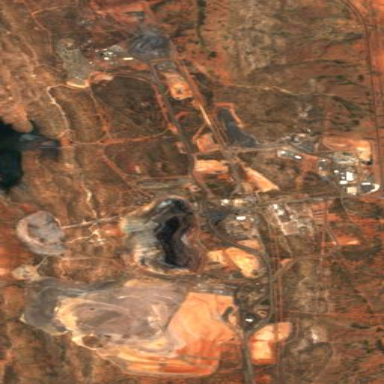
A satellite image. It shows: Industrial area designated for mining activities.